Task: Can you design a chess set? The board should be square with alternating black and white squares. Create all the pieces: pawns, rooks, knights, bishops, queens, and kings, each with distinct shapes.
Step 1100:
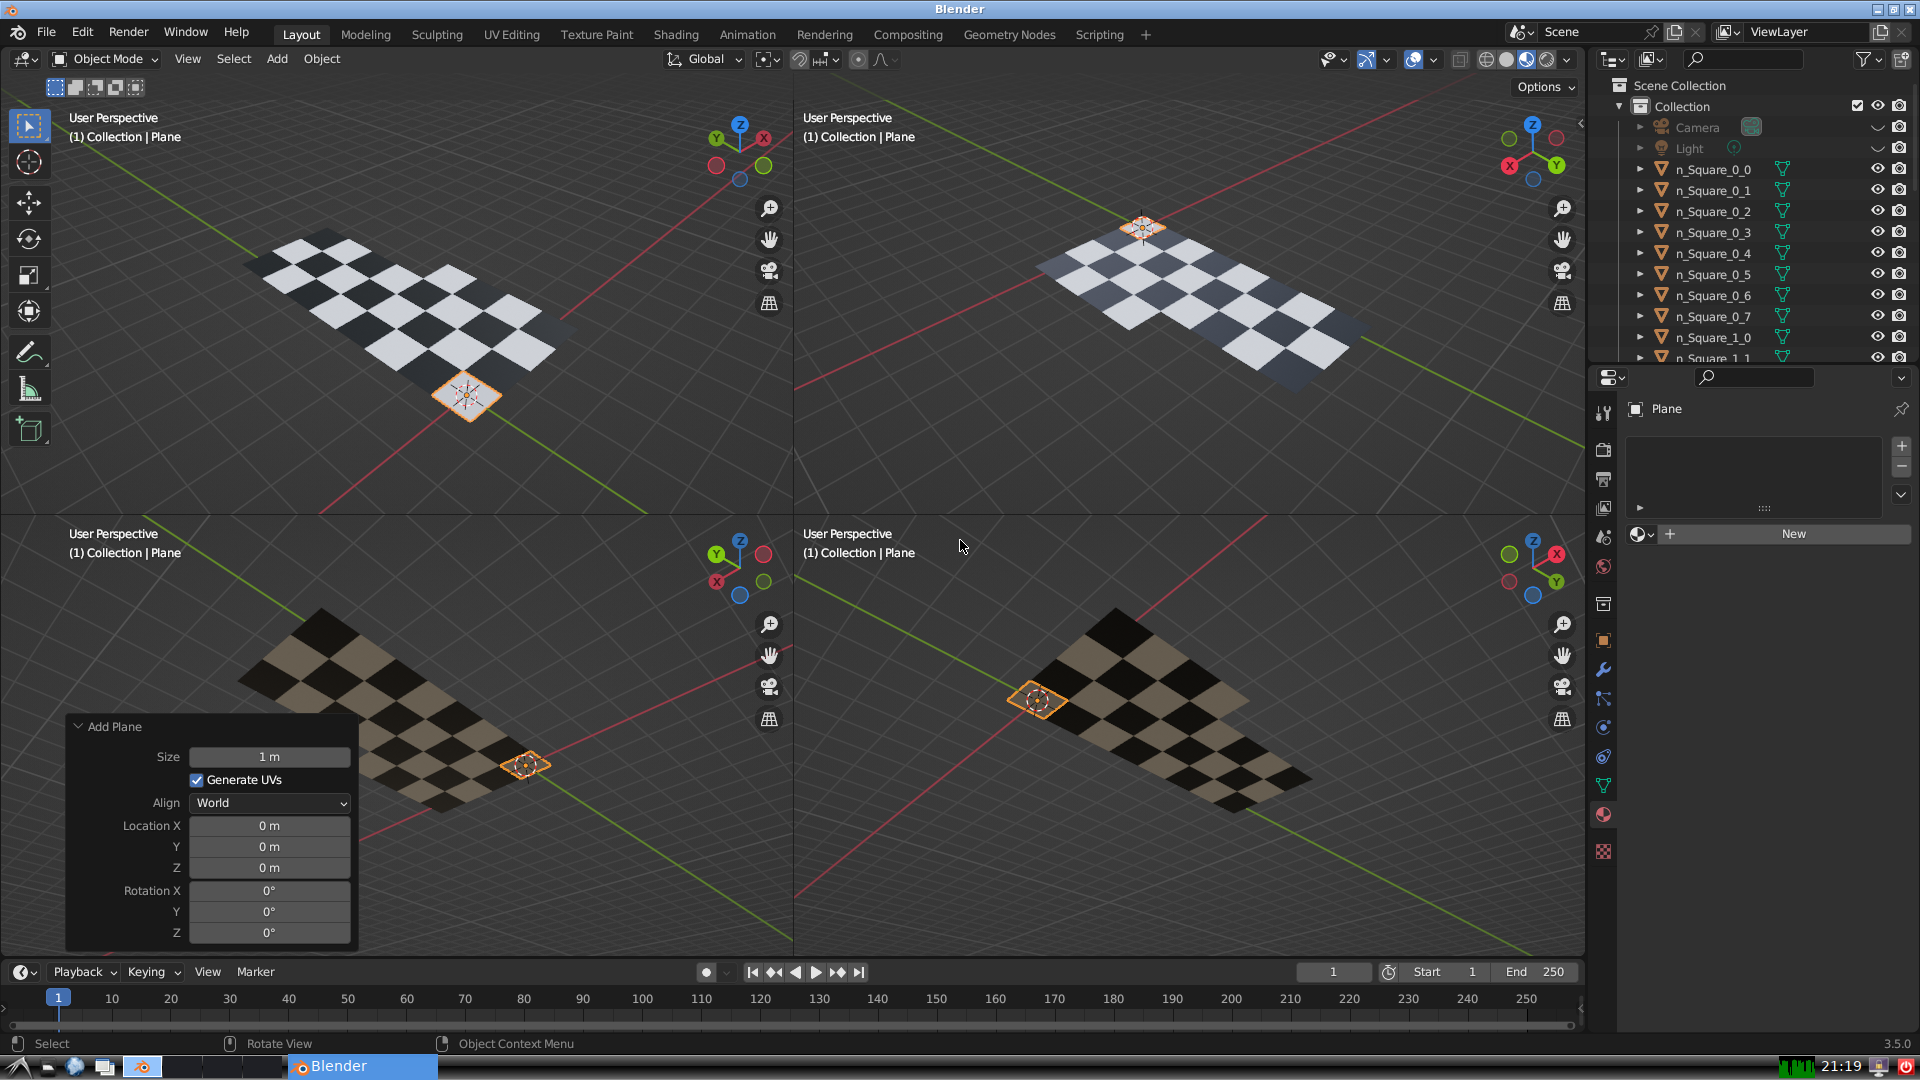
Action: {"mouse_move": [270, 826]}